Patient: sex F, age 86
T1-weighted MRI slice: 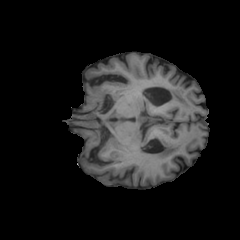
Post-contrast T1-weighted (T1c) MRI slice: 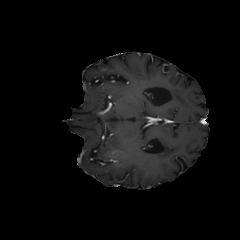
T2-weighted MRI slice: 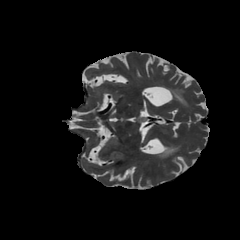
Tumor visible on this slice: no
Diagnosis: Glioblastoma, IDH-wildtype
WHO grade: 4